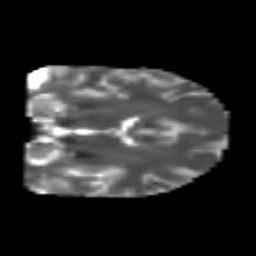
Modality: T2w
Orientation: coronal
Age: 25
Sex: male
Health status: healthy